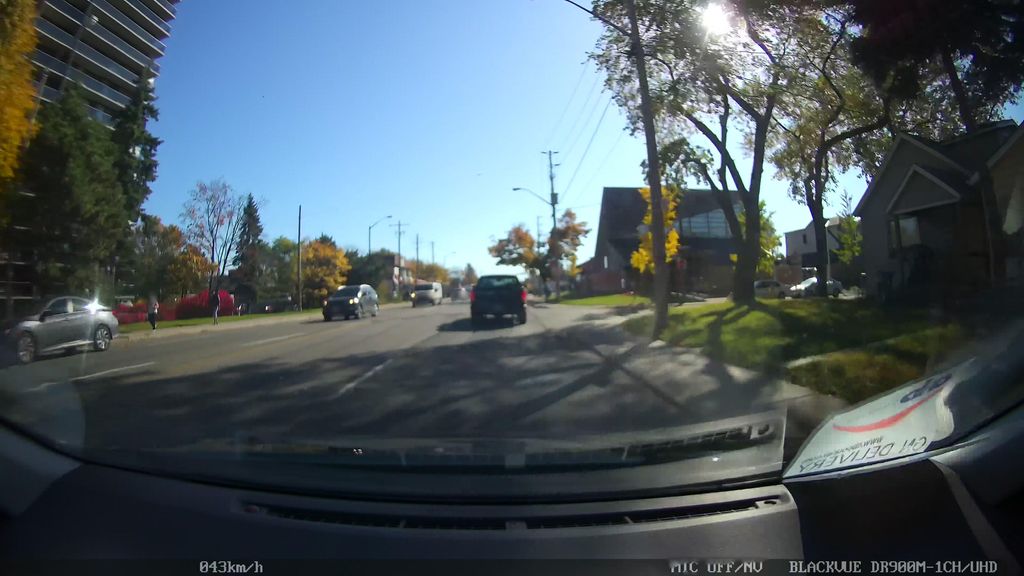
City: toronto